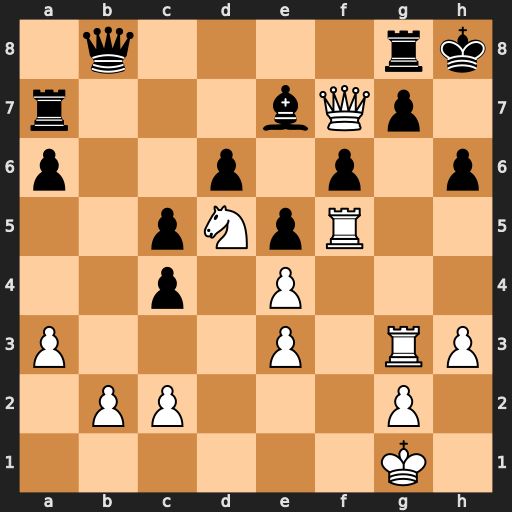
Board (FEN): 1q4rk/r3bQp1/p2p1p1p/2pNpR2/2p1P3/P3P1RP/1PP3P1/6K1
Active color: w
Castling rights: -
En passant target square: -
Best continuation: Nxe7 Rxe7 Qxe7